Interaction volume radius: 5 \u00c5
Interaction volume height: 30 \u00c5
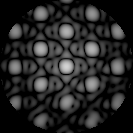
Disorder parameter: 0.07782